Field crop: maize
Growth stage: 2
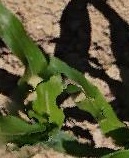
Species: maize